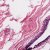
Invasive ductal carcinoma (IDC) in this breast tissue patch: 0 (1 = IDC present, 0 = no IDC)